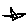
Label: star